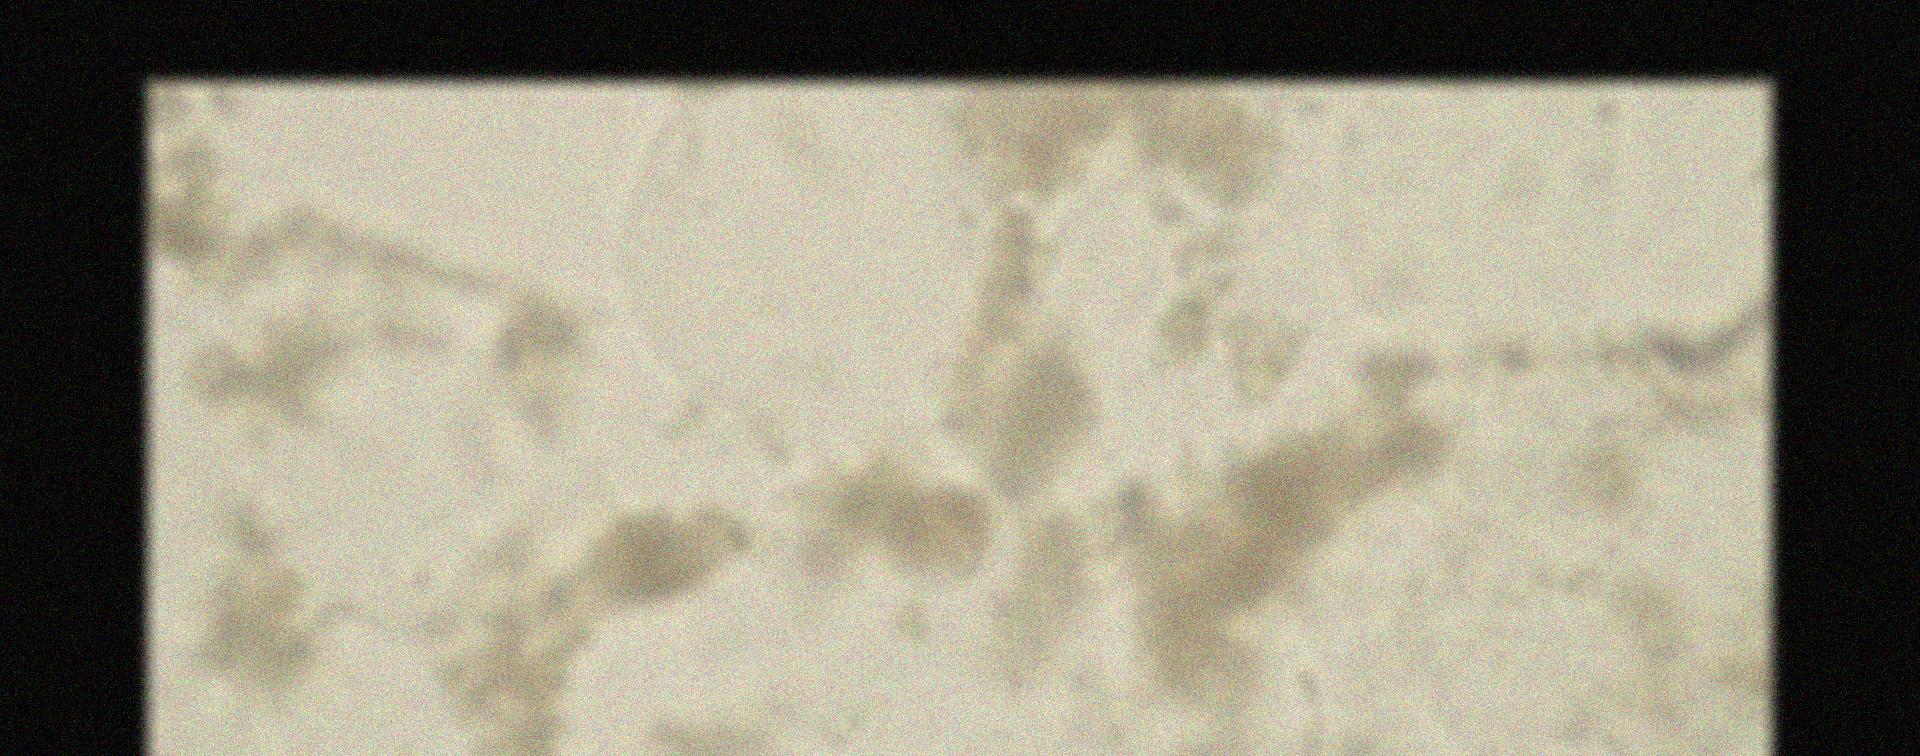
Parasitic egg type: Hymenolepis nana